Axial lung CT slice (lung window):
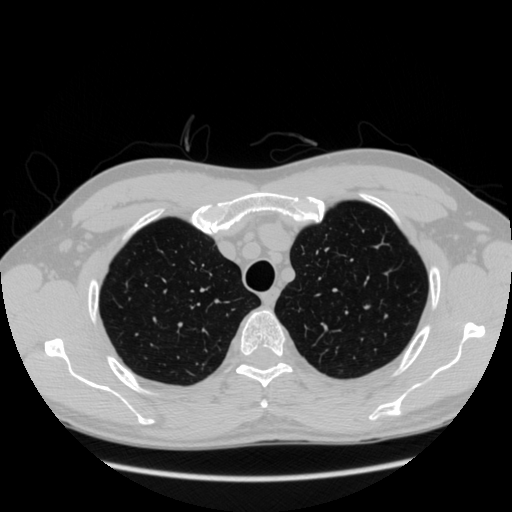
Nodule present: no